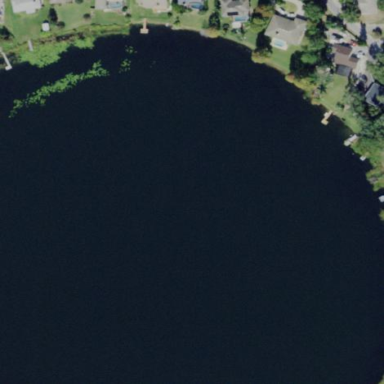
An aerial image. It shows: Lake with natural water.